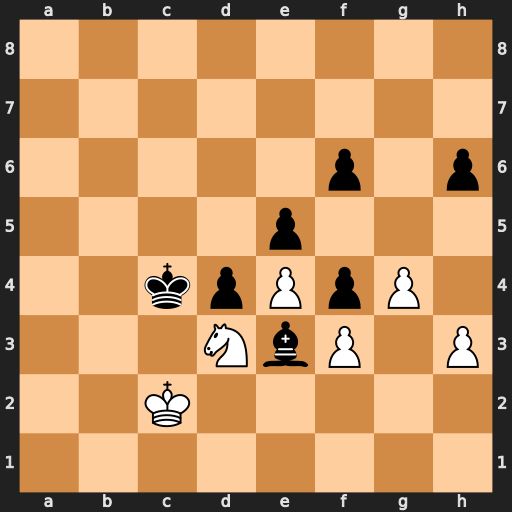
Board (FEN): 8/8/5p1p/4p3/2kpPpP1/3NbP1P/2K5/8
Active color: w
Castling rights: -
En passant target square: -
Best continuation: h4 Kb5 h5